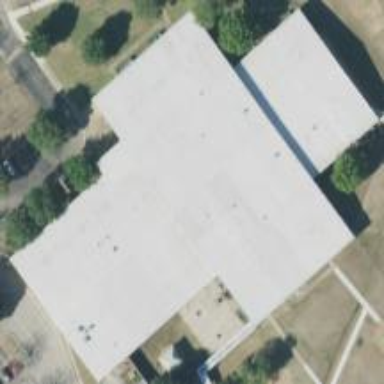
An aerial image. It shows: School building.